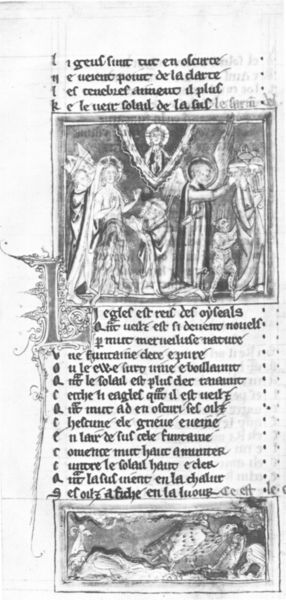
Titel: Bestiarium
Künstler: Guillaume le Clerc
Institution: Paris, Bibliothèque Nationale
Schlagwörter: mann, frau, malerei, alt, bibel, bild, kirche, kind, engel, schrift, bilder, buch, druck, text, buchstaben, buchdruck, buchseite, schnörkel, jesus, mittelalter, geier, heilige, maria, prophet, drachen, letter, handschrift, latein, buchmalerei, lindwurm, manuskript, minuskel, heilligenschein, illumination, sytterlin